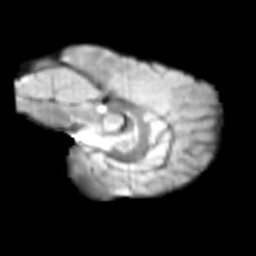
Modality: T2w
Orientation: sagittal
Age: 12
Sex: male
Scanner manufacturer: siemens
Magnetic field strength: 3 T
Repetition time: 3.8 s
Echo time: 0.07 s